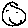
Label: smiley face